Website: crate-barrel
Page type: billing-address
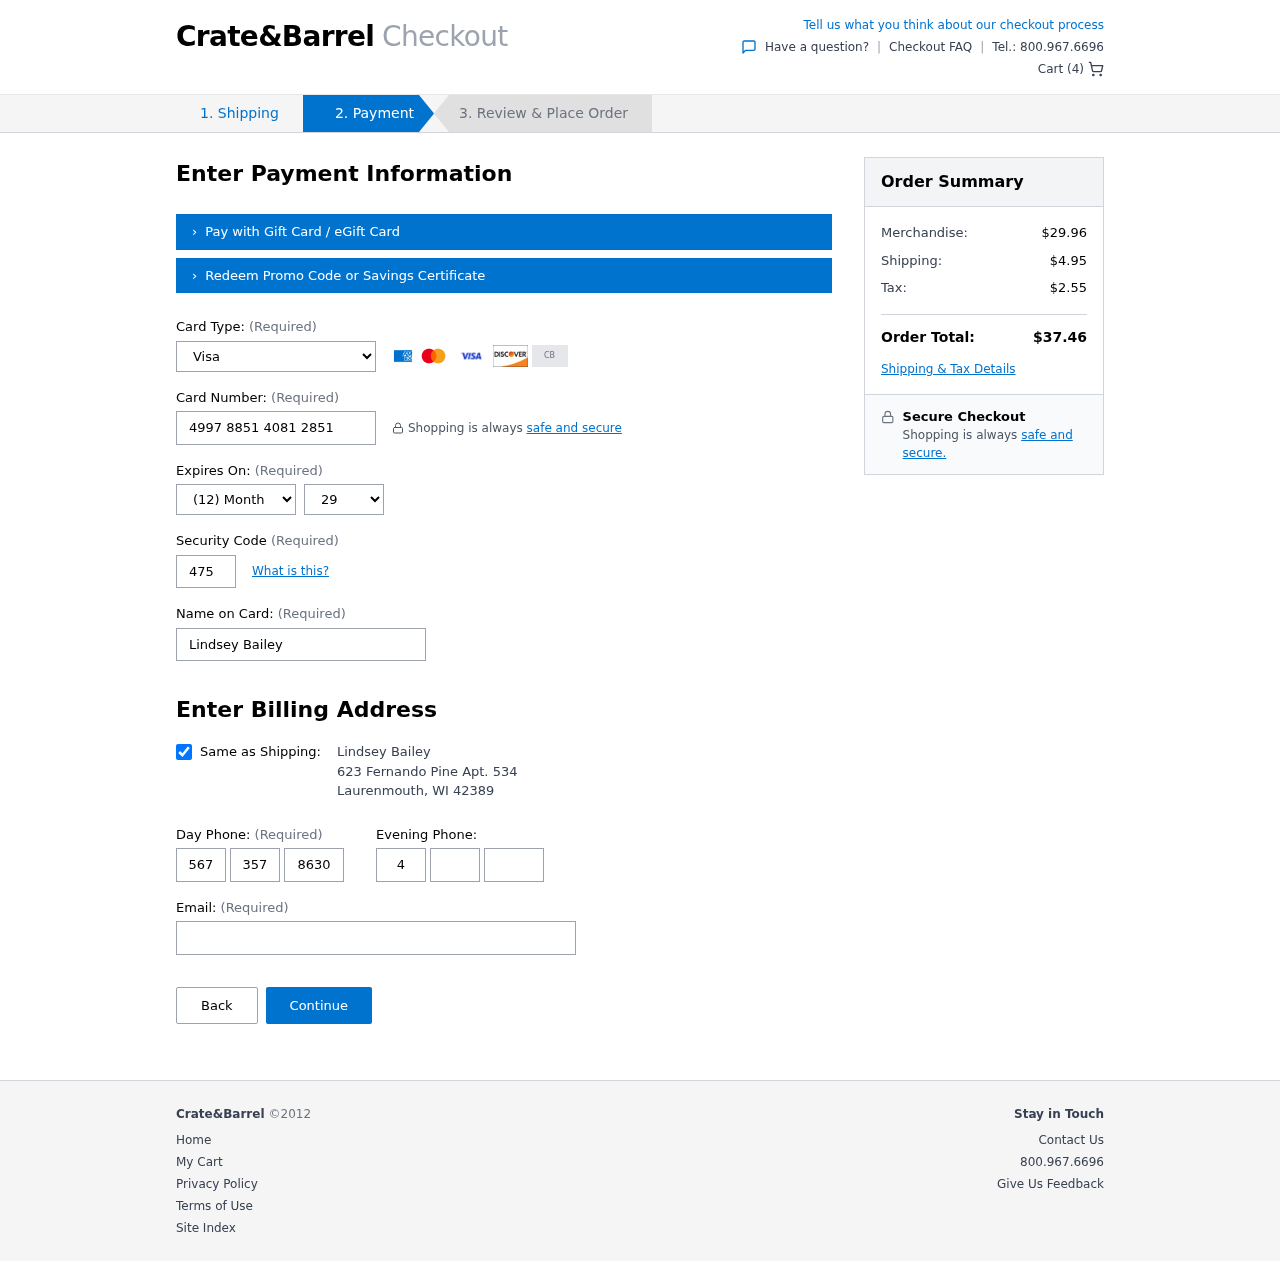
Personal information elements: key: PII_CARD_CVV
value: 475
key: PII_CARD_EXPIRY_MONTH
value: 12
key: PII_CARD_EXPIRY_YEAR
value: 29
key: PII_CARD_NUMBER
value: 4997 8851 4081 2851
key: PII_CARD_TYPE
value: Visa
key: PII_CITY
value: Laurenmouth
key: PII_EMAIL
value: lindseybailey@gmail.com
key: PII_FULLNAME
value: Lindsey Bailey
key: PII_PHONE_ALT_AREA
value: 469
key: PII_PHONE_ALT_PREFIX
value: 762
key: PII_PHONE_ALT_SUFFIX
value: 8792
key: PII_PHONE_AREA
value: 567
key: PII_PHONE_PREFIX
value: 357
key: PII_PHONE_SUFFIX
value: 8630
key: PII_POSTCODE
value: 42389
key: PII_STATE_ABBR
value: WI
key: PII_STREET
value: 623 Fernando Pine Apt. 534
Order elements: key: ORDER_NUM_ITEMS
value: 4
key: ORDER_SUBTOTAL
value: $29.96
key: ORDER_SHIPPING_COST
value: $4.95
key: ORDER_TAX
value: $2.55
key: ORDER_TOTAL
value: $37.46